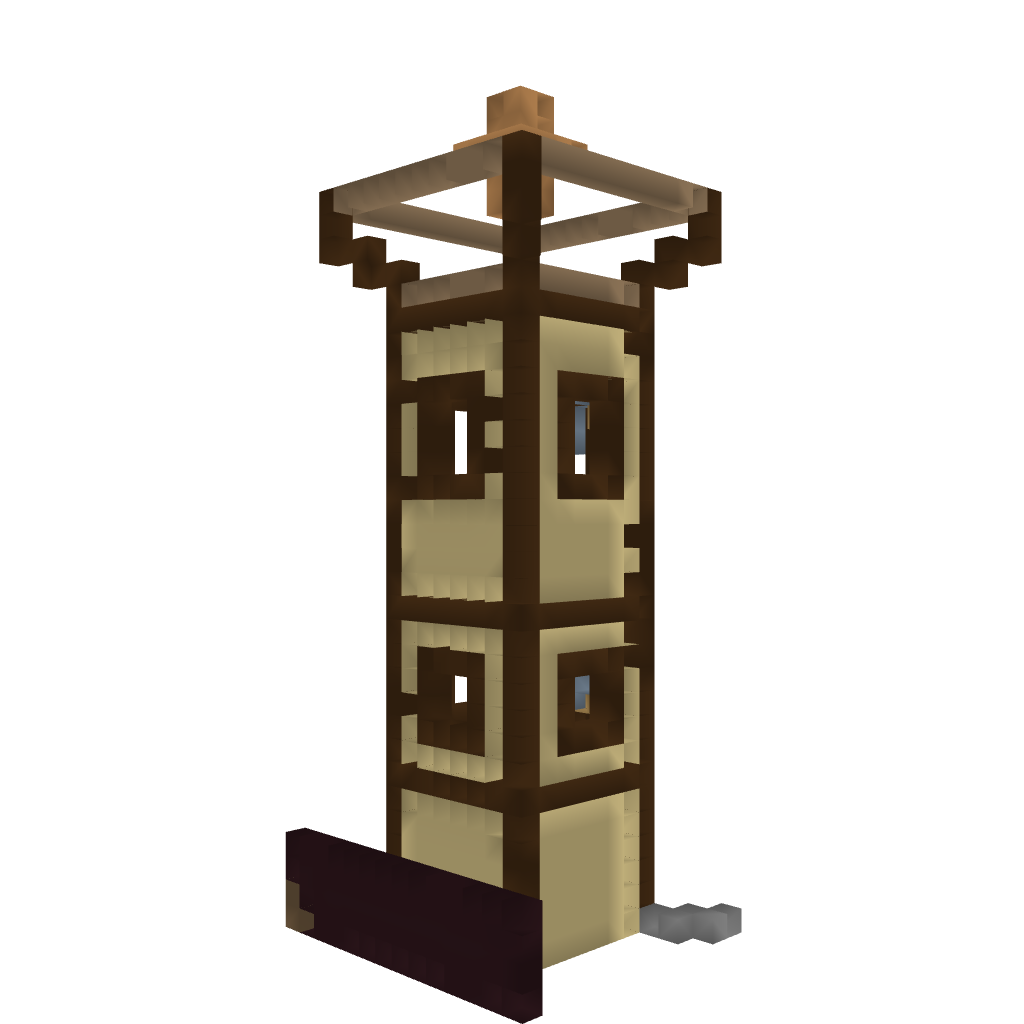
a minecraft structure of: paci tower